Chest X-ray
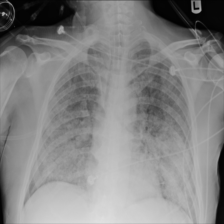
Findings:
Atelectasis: negative
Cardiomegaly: negative
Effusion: negative
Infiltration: positive
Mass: negative
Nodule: negative
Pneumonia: negative
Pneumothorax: negative
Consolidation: negative
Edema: negative
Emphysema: negative
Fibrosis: negative
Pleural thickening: negative
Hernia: negative